Question: I am having some issues with one of my html forms. It looks like because the select drop downs and the input text boxes are not the same size all my controls are misaligned in ie6. You can see that all the controls under selected date get pushed out of alignment more and more as we go down. This does not happen in firefox.

I am using yaml as my css framework and I thought that it would be covered but it doesn't seem to be. Can someone please give me an idea on how to make the controls the same size or give ma an idea on an alternative fix.
I've put the html for the form here.... <URL>
thanks
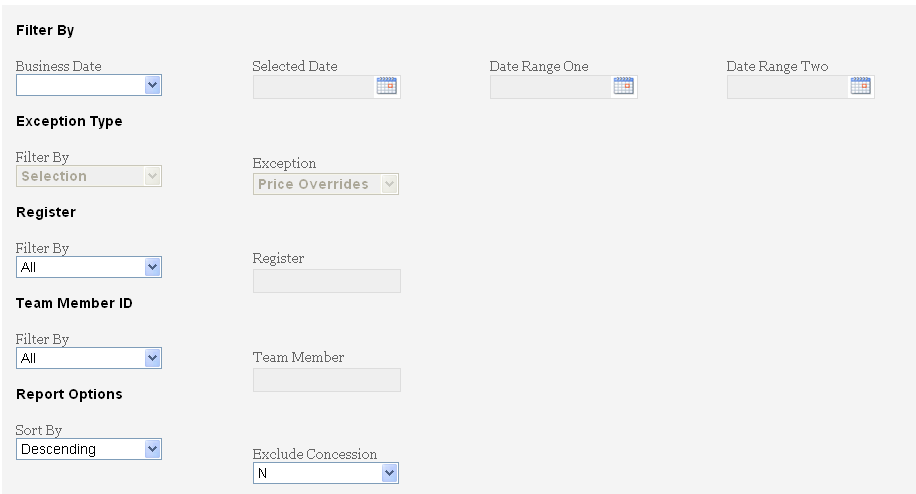
Answer: To fix this I just piggy backed onto yaml conditional css foe ie6. I added my own stylesheet as you can see below...
'''
<!--[if lte IE 7]>
<link href="resources/css/custom-myer-ie6.css" rel="stylesheet" type="text/css" />
<link href="resources/css/yaml/yaml/core/iehacks.css" rel="stylesheet" type="text/css" />
<![endif]-->
'''
Then added some simple styling to make sure alignment was ok...
'''
.ym-form .ym-fbox-select select#businessDateFilterType,
.ym-form .ym-fbox-select select#exceptionFilterType {
margin:2px !important;
}
.ym-form .ym-fbox-select select#registerFilterType,
.ym-form .ym-fbox-select select#teamMemberFilterType {
margin:4px !important;
}
.ym-form fieldset.border {
border: none !important;
}
'''